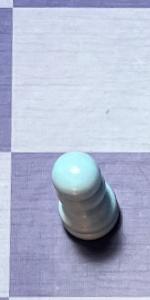
Label: Pawn_White